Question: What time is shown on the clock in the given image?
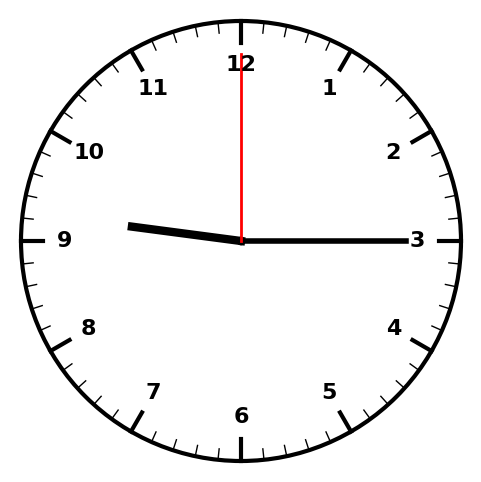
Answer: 09:15:00